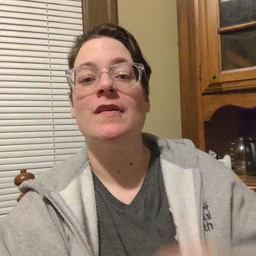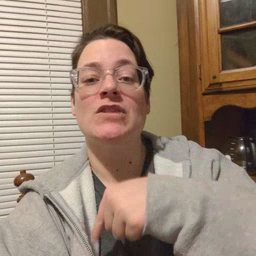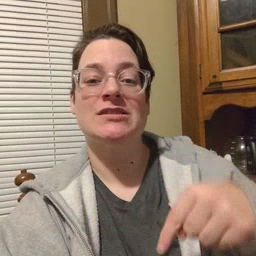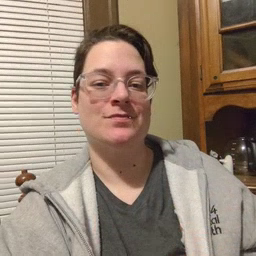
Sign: feet